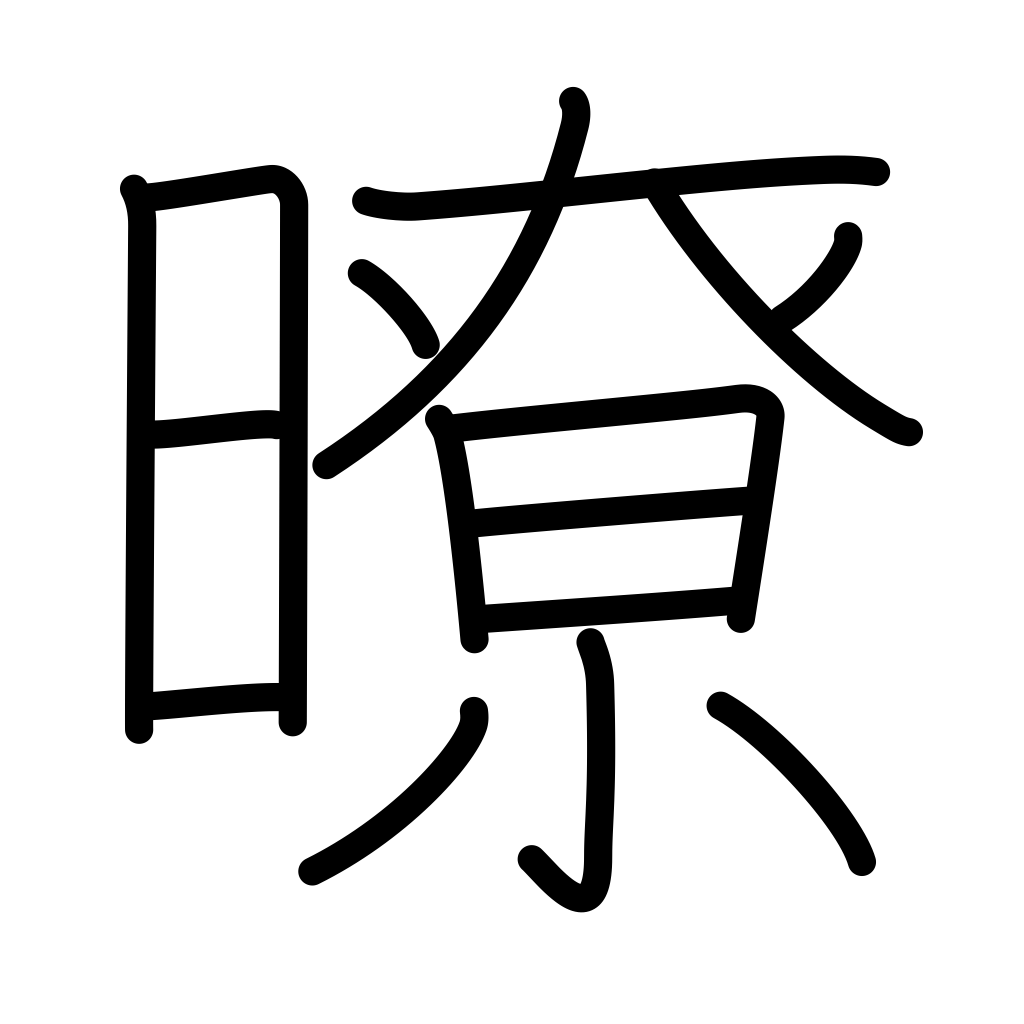
Meaning: clear